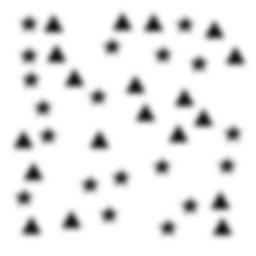
Squares: 0
Triangles: 19
Stars: 19
Total shapes: 38